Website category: university
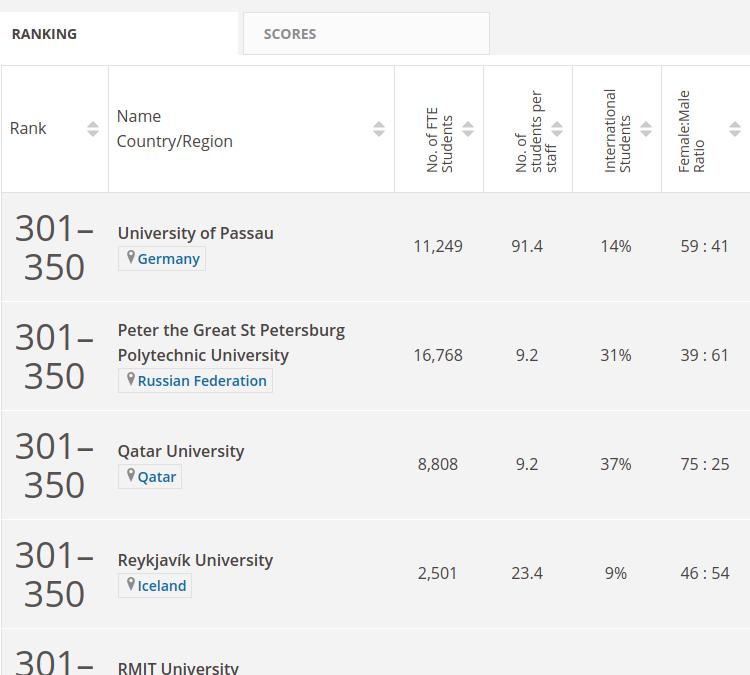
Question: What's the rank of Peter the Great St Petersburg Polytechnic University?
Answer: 301350

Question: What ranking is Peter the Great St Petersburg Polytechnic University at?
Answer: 301350

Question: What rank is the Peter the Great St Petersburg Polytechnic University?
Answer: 301350

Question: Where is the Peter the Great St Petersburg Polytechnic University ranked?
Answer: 301350

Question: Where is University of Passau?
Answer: Germany

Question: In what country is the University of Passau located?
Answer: Germany

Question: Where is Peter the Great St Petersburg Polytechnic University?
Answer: Russian Federation

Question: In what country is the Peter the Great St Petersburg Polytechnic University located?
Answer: Russian Federation

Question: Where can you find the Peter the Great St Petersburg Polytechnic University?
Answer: Russian Federation

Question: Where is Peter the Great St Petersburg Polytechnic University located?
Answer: Russian Federation

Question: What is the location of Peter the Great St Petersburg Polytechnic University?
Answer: Russian Federation

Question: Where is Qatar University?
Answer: Qatar

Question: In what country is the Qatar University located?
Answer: Qatar

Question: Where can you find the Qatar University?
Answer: Qatar

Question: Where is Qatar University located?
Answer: Qatar

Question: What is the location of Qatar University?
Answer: Qatar

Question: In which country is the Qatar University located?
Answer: Qatar

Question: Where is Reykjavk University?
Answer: Iceland

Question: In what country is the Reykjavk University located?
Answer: Iceland

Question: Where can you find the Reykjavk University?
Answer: Iceland

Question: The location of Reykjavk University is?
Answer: Iceland

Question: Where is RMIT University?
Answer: Australia

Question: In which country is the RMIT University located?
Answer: Australia

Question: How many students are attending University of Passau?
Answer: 11,249

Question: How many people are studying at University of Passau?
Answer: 11,249

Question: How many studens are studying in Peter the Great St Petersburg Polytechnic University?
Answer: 16,768

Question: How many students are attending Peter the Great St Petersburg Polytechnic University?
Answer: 16,768

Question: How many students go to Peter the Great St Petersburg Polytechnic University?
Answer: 16,768

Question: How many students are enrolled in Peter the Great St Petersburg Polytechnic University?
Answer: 16,768

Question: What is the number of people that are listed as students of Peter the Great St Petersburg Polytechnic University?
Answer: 16,768

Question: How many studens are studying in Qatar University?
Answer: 8,808

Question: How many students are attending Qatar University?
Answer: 8,808

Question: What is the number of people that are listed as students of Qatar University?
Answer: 8,808

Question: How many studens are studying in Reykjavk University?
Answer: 2,501

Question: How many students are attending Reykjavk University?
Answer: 2,501

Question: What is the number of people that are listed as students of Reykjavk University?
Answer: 2,501

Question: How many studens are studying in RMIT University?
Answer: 33,427

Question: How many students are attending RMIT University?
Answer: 33,427

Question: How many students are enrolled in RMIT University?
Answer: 33,427

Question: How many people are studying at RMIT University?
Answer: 33,427

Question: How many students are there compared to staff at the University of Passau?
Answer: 91.4

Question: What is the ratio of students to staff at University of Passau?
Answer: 91.4

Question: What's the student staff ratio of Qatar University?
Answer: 9.2

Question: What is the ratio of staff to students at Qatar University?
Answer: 9.2

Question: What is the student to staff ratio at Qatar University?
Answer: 9.2

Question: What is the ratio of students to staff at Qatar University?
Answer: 9.2

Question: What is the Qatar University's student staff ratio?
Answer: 9.2

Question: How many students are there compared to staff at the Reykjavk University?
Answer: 23.4

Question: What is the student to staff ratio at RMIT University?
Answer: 23.1

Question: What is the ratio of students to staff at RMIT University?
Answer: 23.1

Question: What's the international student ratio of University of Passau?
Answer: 14%

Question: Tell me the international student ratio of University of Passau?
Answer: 14%

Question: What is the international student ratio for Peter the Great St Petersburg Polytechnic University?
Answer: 31%

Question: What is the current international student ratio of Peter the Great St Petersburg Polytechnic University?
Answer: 31%

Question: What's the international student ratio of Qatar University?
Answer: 37%

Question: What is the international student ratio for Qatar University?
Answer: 37%

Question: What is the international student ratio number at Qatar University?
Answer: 37%

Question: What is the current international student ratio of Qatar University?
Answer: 37%

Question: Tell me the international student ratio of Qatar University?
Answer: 37%

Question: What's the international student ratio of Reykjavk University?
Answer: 9%

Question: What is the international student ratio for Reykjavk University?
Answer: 9%

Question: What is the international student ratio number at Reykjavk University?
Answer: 9%

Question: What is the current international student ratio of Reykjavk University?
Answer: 9%

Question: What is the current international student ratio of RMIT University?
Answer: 33%